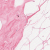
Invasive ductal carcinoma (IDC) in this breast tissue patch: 0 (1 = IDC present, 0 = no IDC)